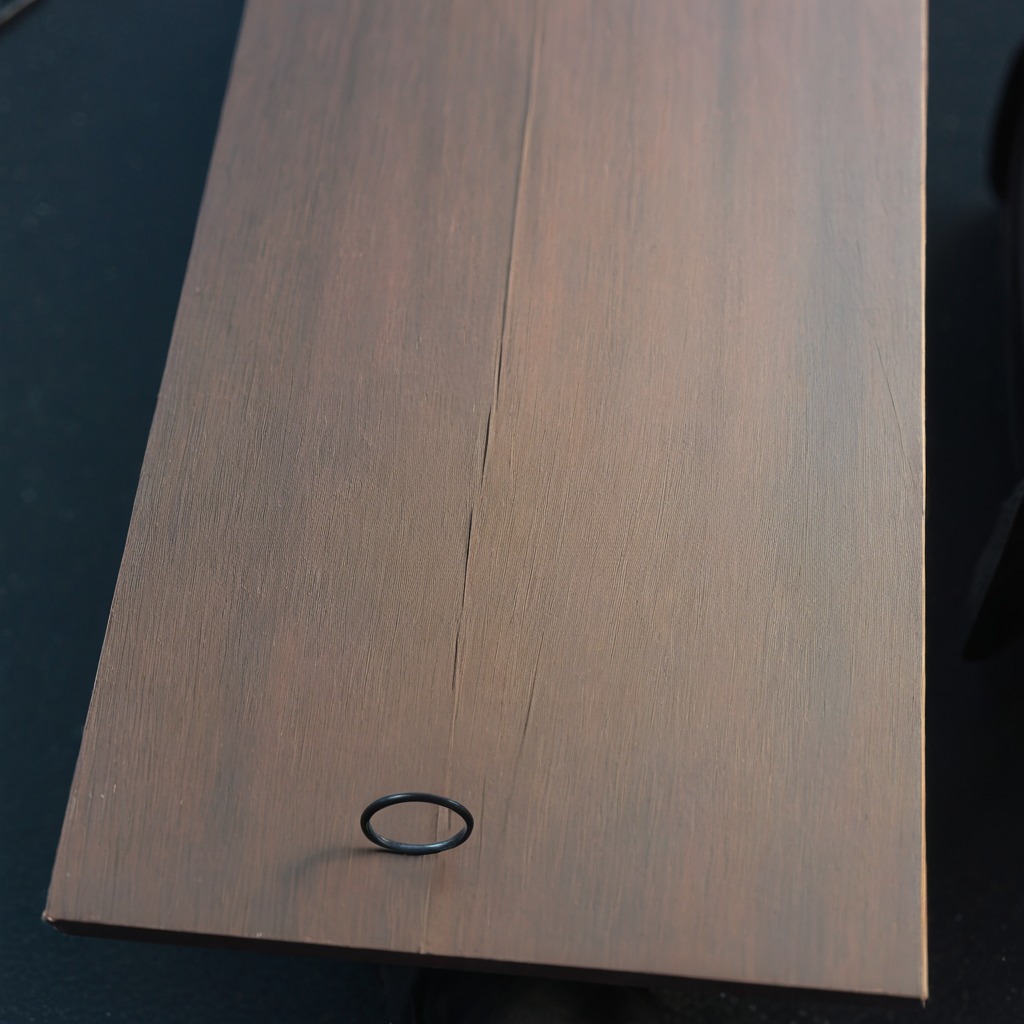
A rubber O-ring lies on the old table with faint burn marks in a small garage at twilight.